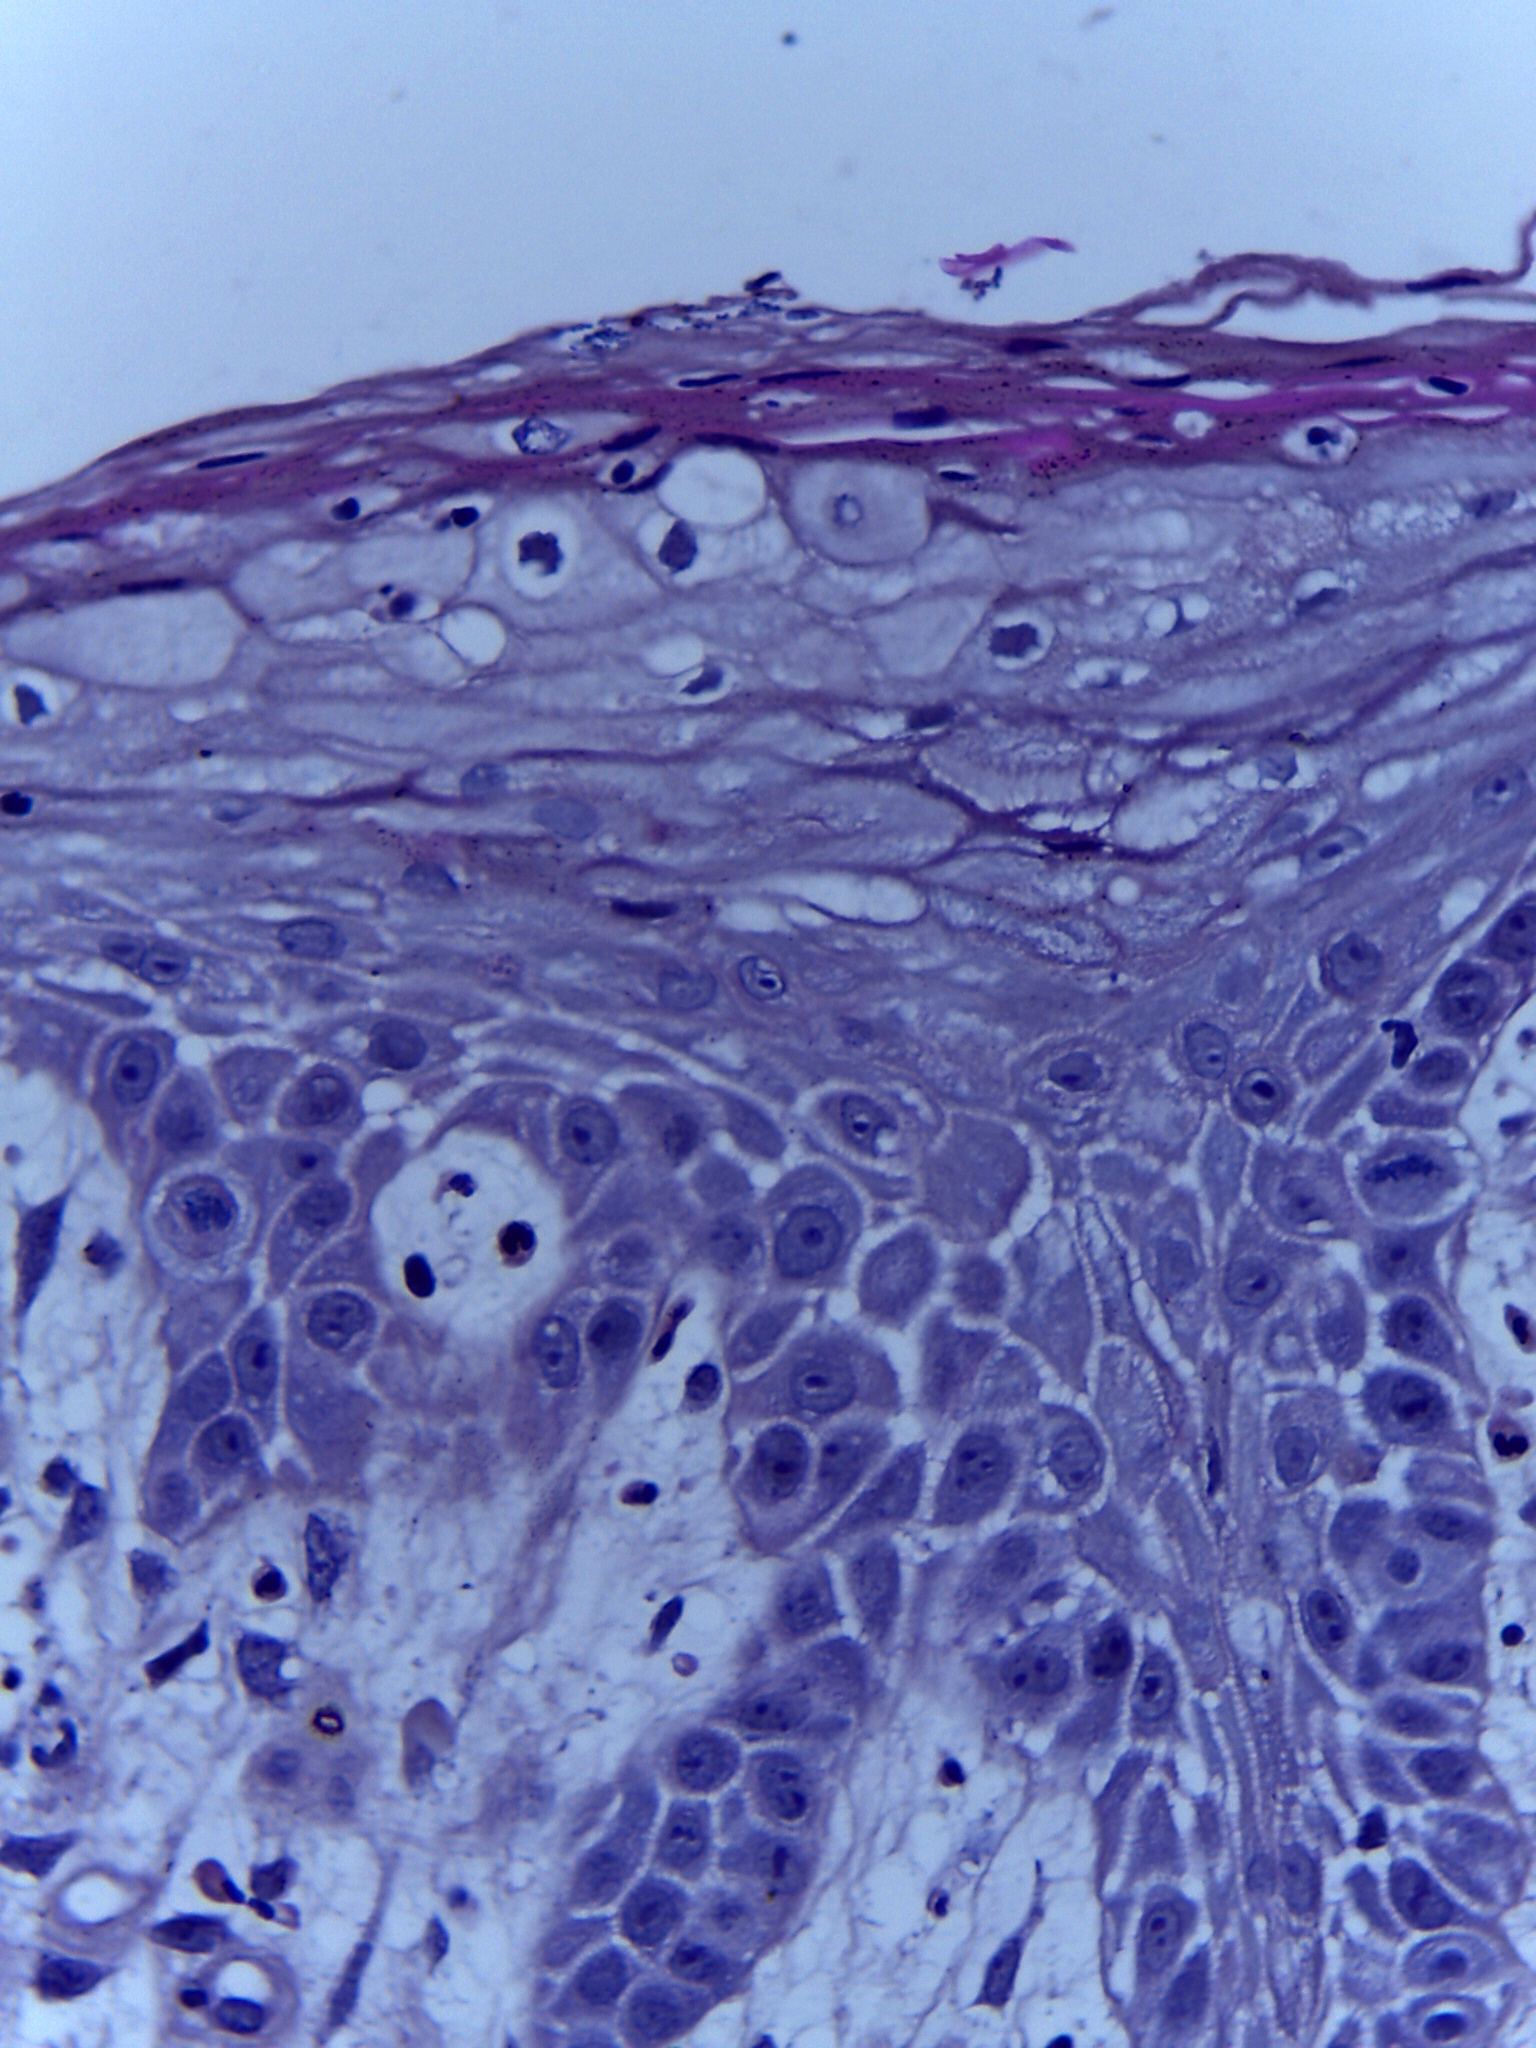
Diagnosis: OSCC